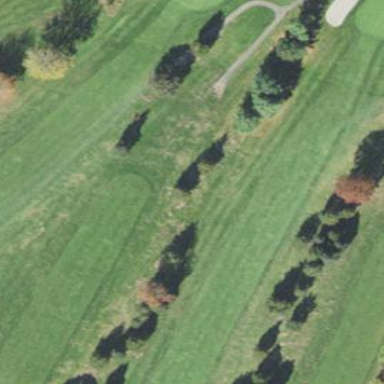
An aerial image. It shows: Golf fairway surrounded by grass.